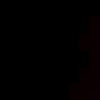
Label: space